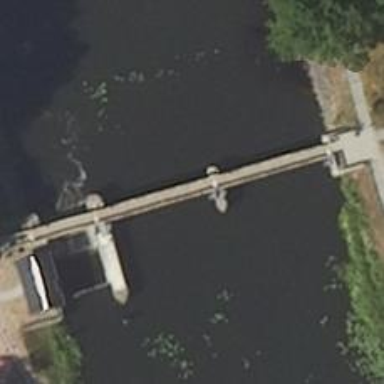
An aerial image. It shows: Weir along the waterway.